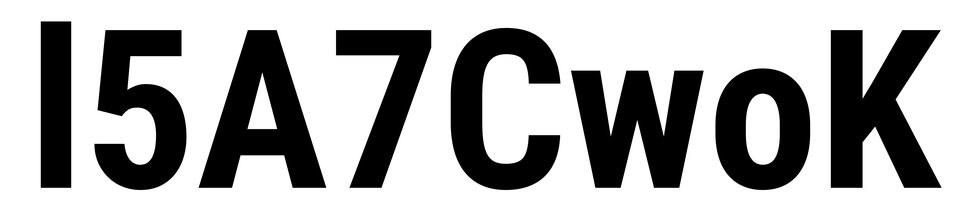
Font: Roboto_Condensed_Bold